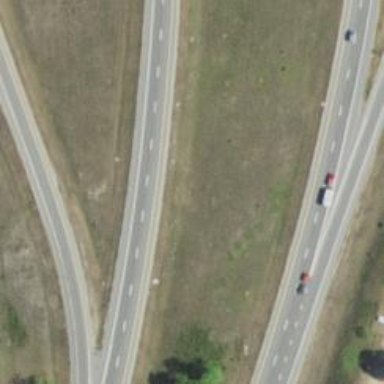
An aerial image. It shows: View of motorway.